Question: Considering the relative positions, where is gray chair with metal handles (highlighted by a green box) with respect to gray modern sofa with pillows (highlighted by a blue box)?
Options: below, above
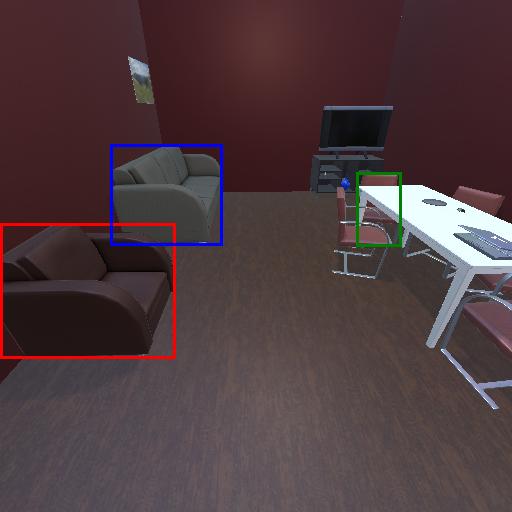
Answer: below